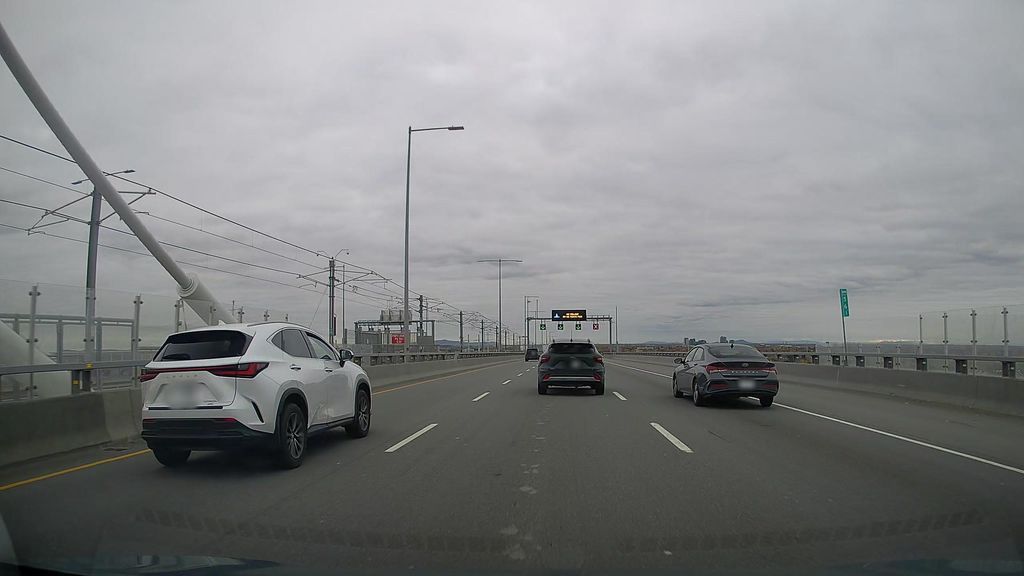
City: montreal